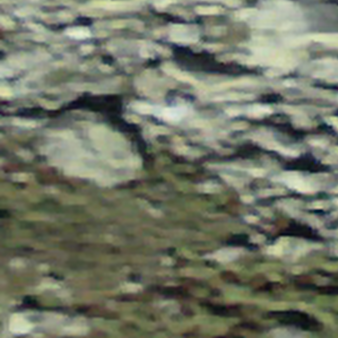
Label: other